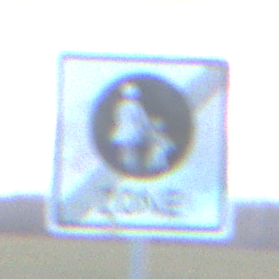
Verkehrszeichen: EndeFussgaengerzone
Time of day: SunriseSunset
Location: Outdoor (Nature)
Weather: PartlyCloudy
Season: NotSpecified
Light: Natural